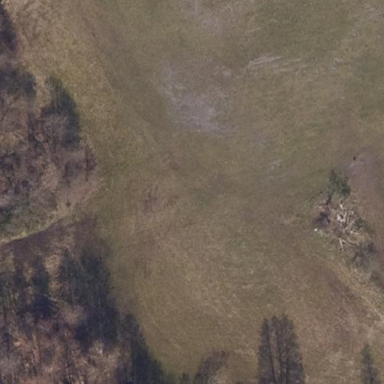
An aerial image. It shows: Wetland area characterized by wet meadow.